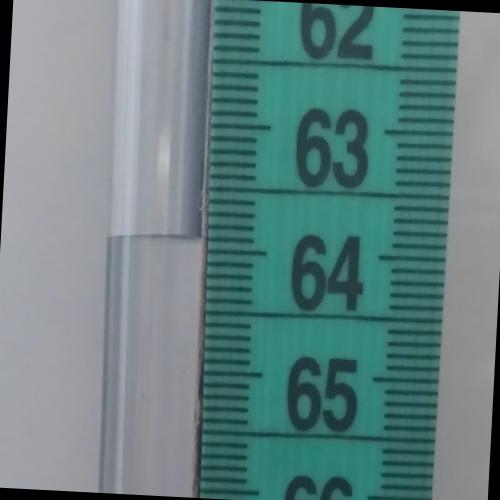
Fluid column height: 63.9 cm